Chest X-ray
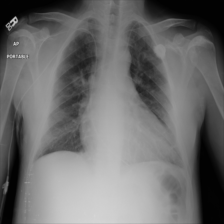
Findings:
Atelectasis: negative
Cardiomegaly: negative
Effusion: negative
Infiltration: negative
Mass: negative
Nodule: negative
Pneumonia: negative
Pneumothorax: negative
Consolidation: positive
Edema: negative
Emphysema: negative
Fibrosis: negative
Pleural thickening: negative
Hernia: negative